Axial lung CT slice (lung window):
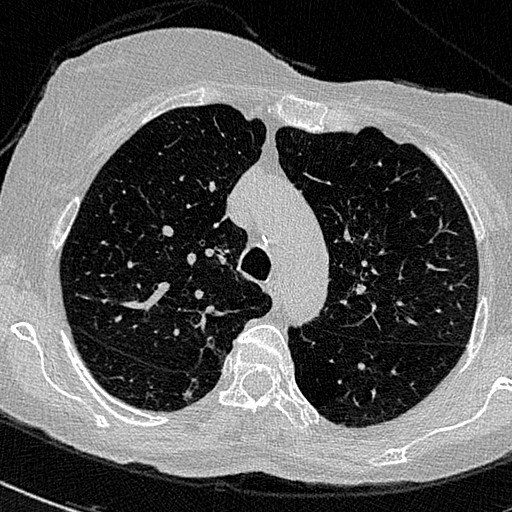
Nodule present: no